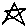
Label: star